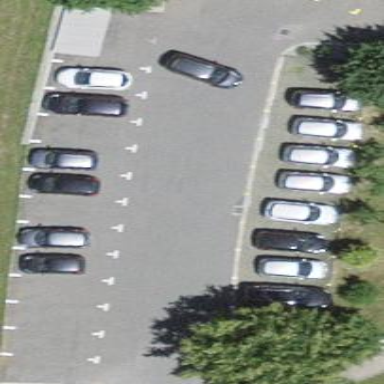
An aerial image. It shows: Street-side parking area.